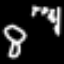
Label: mushroom